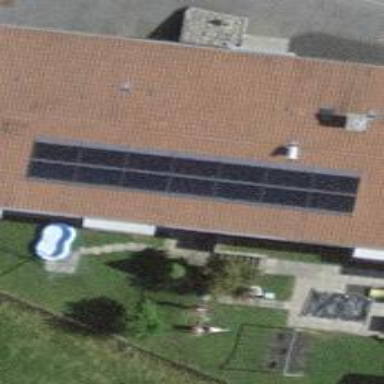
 consisting of solar photovoltaic panels."